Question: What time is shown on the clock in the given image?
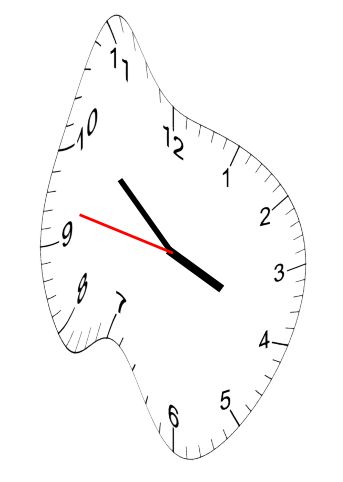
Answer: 03:51:47